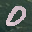
Label: 0